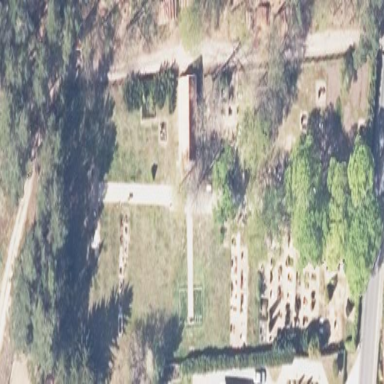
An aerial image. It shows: Cemetery.